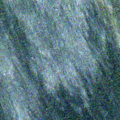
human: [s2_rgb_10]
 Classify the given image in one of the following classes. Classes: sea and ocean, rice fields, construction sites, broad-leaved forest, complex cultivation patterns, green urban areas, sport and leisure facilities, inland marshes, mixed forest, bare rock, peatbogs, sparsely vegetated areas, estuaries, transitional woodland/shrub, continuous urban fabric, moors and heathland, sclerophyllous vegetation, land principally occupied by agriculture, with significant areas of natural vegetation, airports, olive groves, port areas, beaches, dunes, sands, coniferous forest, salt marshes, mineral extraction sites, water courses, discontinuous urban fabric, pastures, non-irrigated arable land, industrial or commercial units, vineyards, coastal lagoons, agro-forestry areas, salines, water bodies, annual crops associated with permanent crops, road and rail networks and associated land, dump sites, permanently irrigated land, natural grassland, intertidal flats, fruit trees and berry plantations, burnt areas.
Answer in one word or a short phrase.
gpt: water bodies